Brain MRI, t1w sequence, axial 2D slice.
Patient: age 51, sex F, weight 95 kg, height 1.95 m
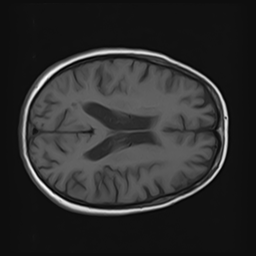